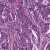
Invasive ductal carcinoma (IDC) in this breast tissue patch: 1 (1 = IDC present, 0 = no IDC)